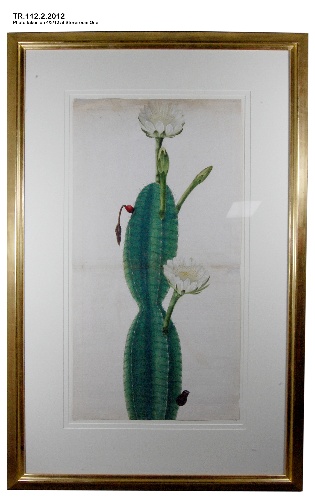
Title: Cactus Plant in Flower
Date: ca. 1800
Object type: Painting
Classification: Paintings
Medium: Opaque watercolor on paper
Dimensions: Painting
H. 34.6 in. (87.9 cm)
W. 18.1 in. (45.9 cm)
Frame
H. 49.6 in. (126 cm)
W. 33.1 in. (84 cm)
Department: Islamic Art
Credit line: Purchase, Friends of Islamic Art Gifts, 2012
Accession year: 2012
Repository: Metropolitan Museum of Art, New York, NY
Tags: Flowers|Plants